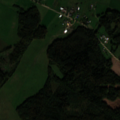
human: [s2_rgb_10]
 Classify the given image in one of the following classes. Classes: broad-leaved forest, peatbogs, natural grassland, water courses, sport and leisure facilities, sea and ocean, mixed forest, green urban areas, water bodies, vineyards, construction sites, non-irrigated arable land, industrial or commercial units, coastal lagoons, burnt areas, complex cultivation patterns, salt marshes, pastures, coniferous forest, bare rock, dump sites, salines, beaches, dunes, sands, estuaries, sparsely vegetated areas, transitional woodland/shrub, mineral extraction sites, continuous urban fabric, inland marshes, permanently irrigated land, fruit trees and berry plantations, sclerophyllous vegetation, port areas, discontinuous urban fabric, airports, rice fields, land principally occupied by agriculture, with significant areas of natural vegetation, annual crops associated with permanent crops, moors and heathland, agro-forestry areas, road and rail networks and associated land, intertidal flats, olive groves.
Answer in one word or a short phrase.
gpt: non-irrigated arable land, pastures, complex cultivation patterns, land principally occupied by agriculture, with significant areas of natural vegetation, broad-leaved forest, mixed forest